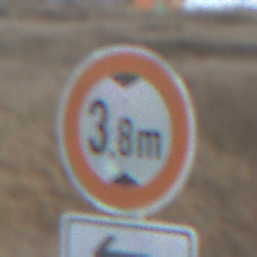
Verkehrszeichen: TatsaechlicheHoehe
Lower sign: RichtungsangabeDurchPfeile2
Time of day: SunriseSunset
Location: Outdoor (RoadRail)
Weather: PartlyCloudy
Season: NotSpecified
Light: Natural